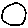
Label: circle